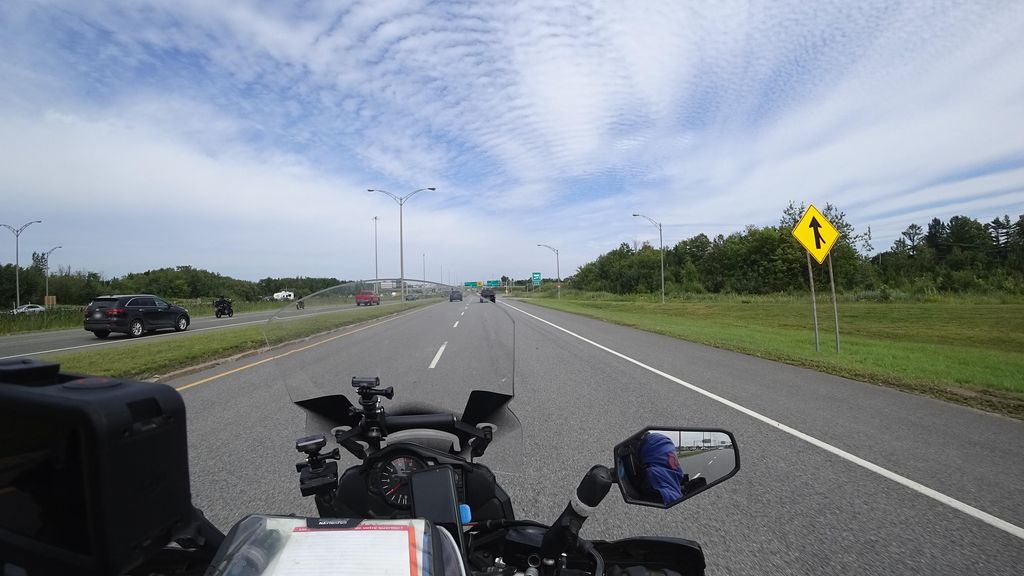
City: quebec_city